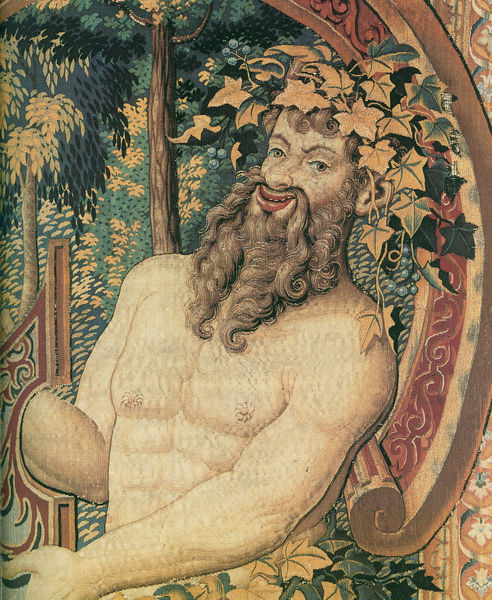
Titel: Die Tapiserien von Sigismund Augustus: Schriftfeld mit Monogram SA, gehalten von Satyrn
Künstler: Cornelis Floris
Standort: Herstellungsort: Brüssel (EU - B)
Schlagwörter: akt, baum, blätter, laub, mann, nackt, bäume, gelb, grün, brust, mund, nase, ohr, rot, ornament, teppich, bart, arm, augen, vollbart, bild, baumstamm, stoff, musik, pflanze, lippen, locken, wald, farbig, bogen, man, herbst, dekoration, wein, jugendstil, detail, muskeln, halbnackt, oberkörper, lachen, zähne, efeu, bacchus, satyr, faun, tapisserie, fröhlich, weinlaub, harfe, gewebe, lacht, baccus, sartyr, bäüme, oberkörperfrei, 17. jahrhundert